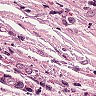
Metastatic tissue present: yes